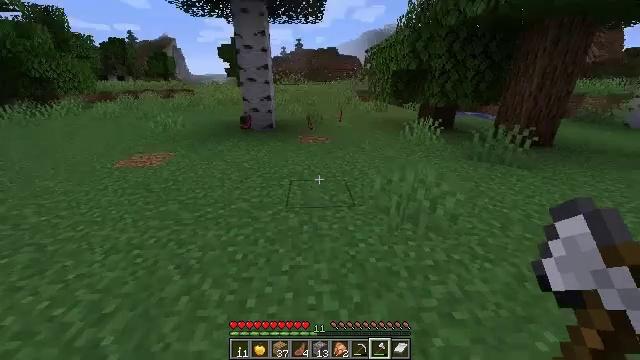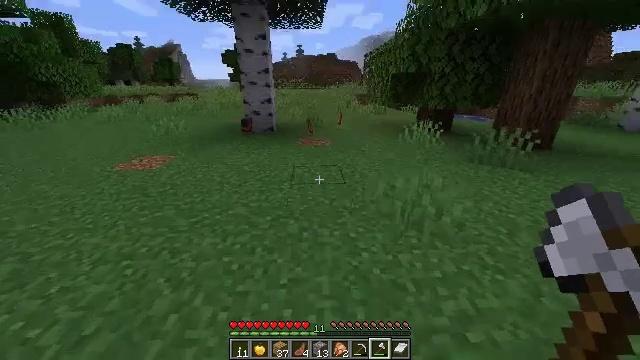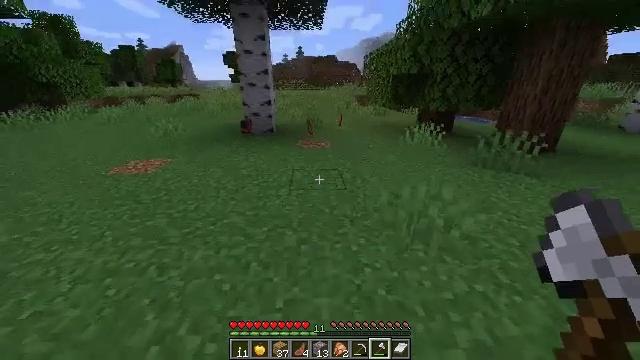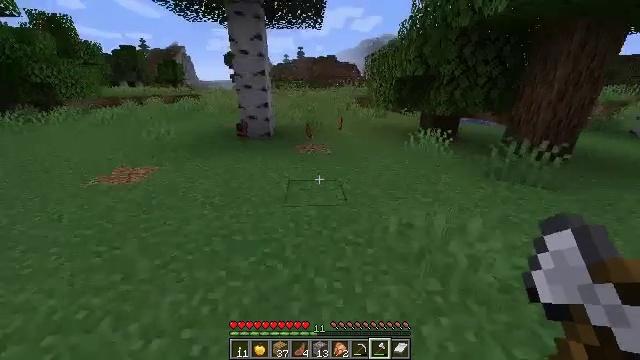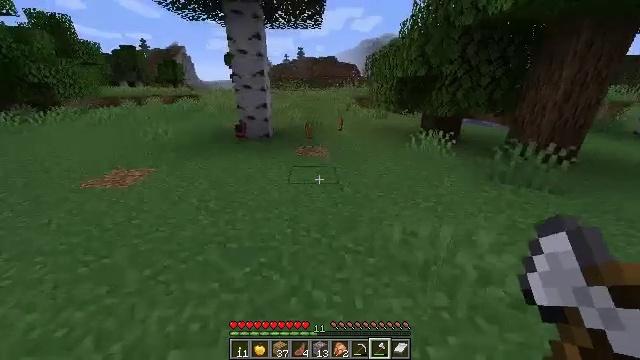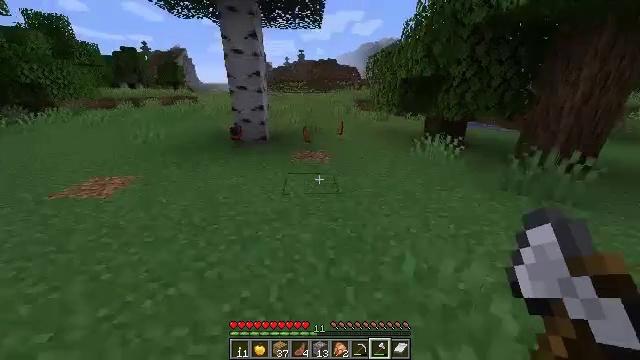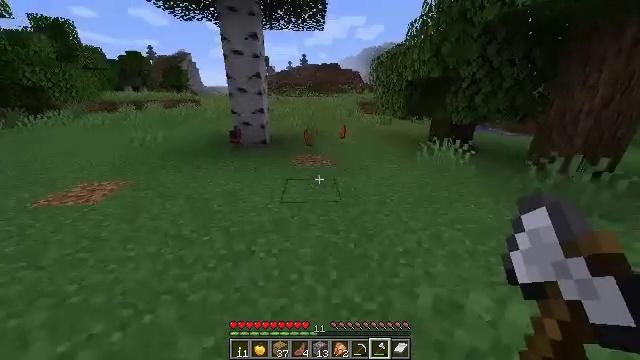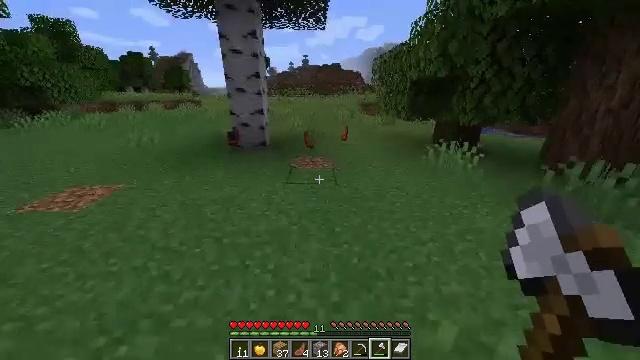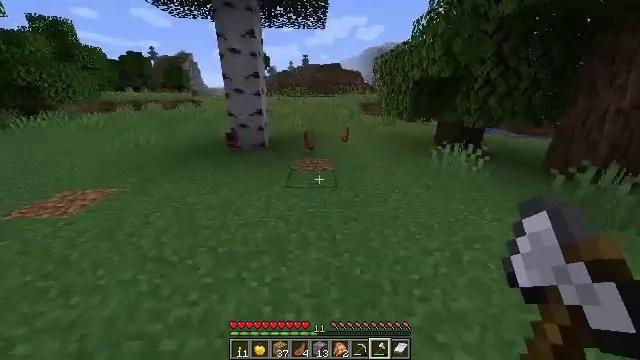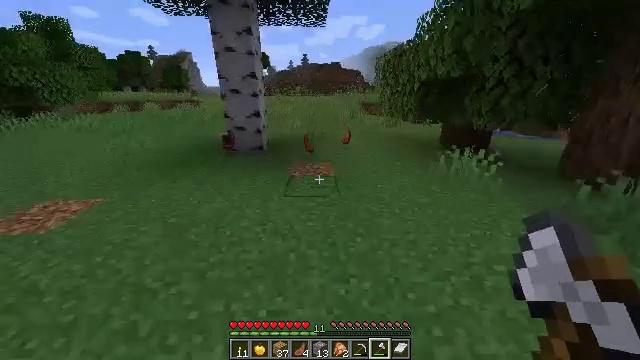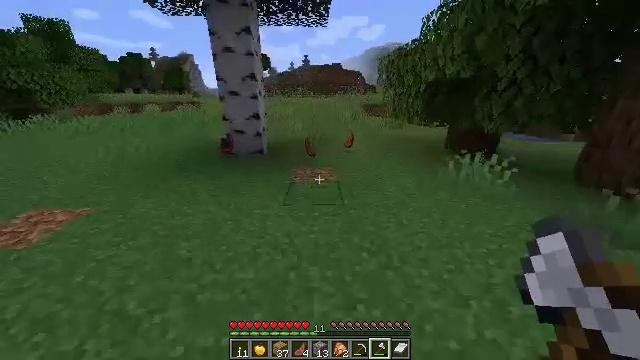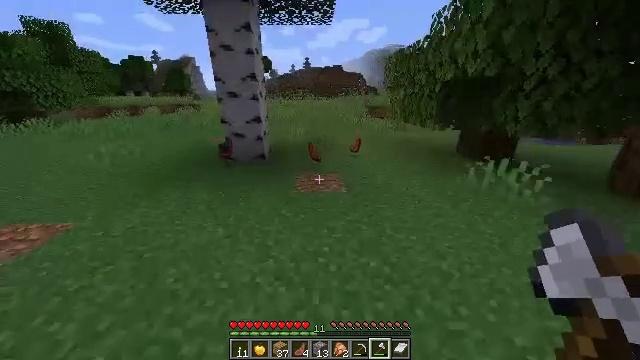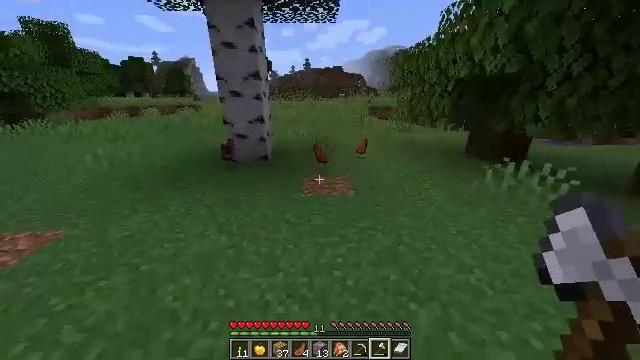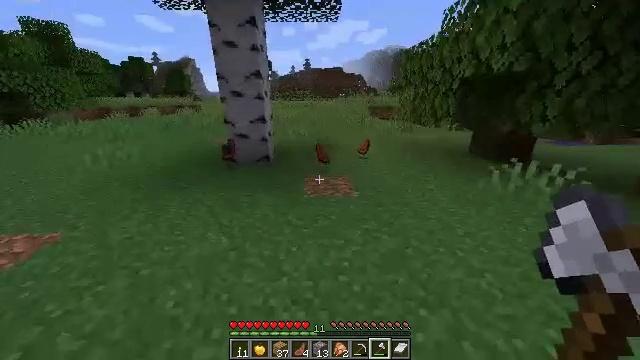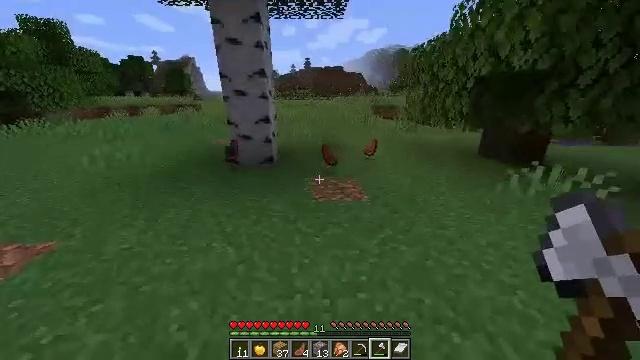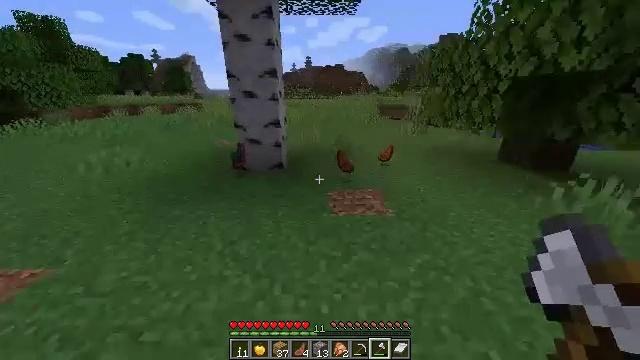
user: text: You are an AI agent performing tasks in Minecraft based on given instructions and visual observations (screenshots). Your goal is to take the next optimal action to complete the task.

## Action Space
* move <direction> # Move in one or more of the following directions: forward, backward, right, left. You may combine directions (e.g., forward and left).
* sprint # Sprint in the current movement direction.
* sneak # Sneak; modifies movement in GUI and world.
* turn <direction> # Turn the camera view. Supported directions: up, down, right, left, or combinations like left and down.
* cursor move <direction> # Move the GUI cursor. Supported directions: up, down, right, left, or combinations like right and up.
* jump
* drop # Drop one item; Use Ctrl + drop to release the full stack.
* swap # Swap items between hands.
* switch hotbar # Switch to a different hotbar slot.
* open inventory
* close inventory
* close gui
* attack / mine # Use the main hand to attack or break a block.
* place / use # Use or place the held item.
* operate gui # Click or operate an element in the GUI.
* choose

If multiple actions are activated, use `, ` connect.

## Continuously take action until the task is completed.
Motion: motion action
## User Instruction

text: Hunt a sheep.
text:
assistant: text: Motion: move forward
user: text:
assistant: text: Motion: move forward
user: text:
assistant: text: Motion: move forward
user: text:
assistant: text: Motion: move forward
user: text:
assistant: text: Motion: move forward
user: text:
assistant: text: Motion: move forward
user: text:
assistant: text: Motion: move forward
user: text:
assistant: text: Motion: move forward
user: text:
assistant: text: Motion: move forward
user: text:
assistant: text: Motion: move forward
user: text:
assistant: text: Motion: move forward and move left
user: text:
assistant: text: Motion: move forward and move left
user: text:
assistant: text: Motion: move forward and move left
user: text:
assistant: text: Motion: move forward and move left
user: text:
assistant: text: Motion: move forward and move left
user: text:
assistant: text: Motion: move forward and move left
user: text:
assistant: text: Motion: move forward
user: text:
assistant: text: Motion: move forward
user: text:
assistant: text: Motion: move forward
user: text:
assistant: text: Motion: move forward and move left
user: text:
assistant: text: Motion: move forward and move left
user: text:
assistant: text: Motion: move forward and move left
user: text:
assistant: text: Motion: move forward and move left
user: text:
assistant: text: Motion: move forward and move left
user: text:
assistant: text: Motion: move forward and move left
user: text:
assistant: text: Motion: move forward
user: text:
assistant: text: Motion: move forward
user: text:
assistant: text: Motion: move forward
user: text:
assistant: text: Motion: move forward
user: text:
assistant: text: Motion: move forward, turn right